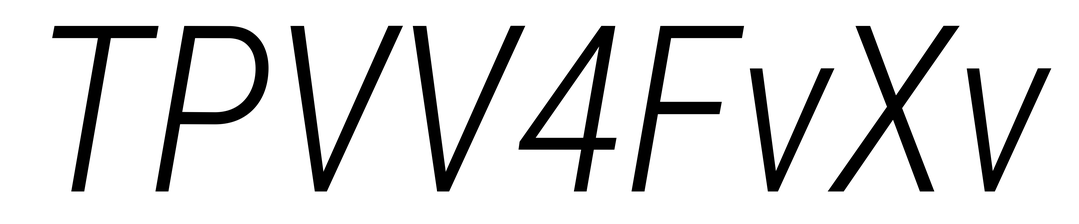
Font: Roboto-Italic_Condensed_Light_Italic